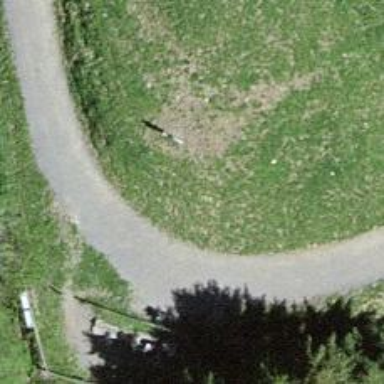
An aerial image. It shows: Historic wayside cross.